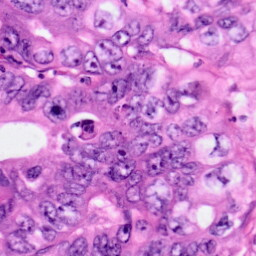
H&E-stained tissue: Pancreatic